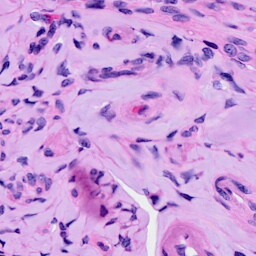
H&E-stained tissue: Ovarian